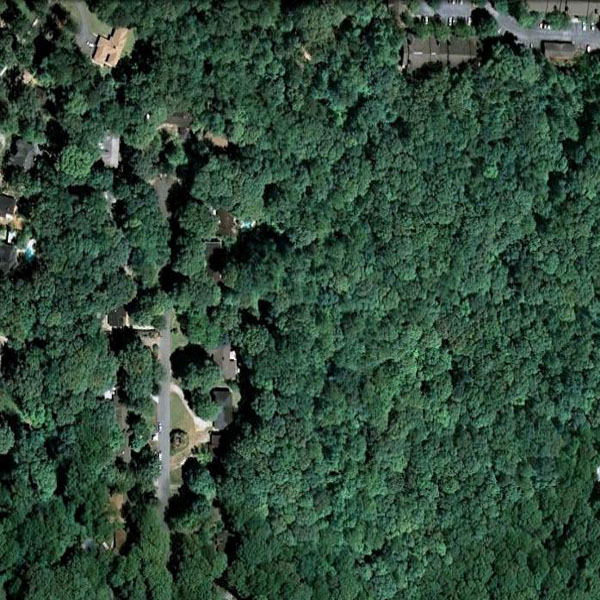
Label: Forest